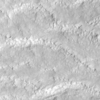
Label: not_dusty